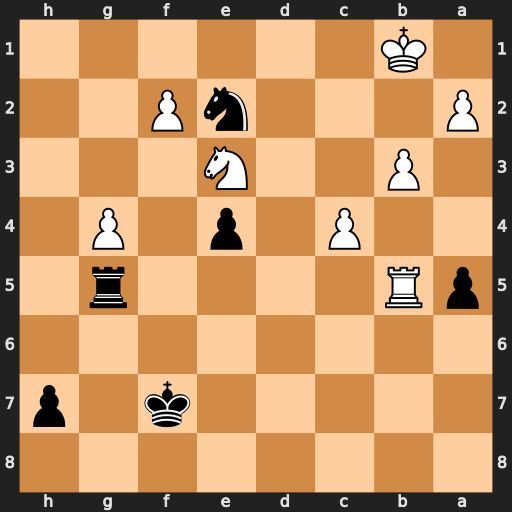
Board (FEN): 8/5k1p/8/pR4r1/2P1p1P1/1P2N3/P3nP2/1K6
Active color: b
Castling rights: -
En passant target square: -
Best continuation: Nc3+ Kc2 Nxb5 cxb5 Rxb5